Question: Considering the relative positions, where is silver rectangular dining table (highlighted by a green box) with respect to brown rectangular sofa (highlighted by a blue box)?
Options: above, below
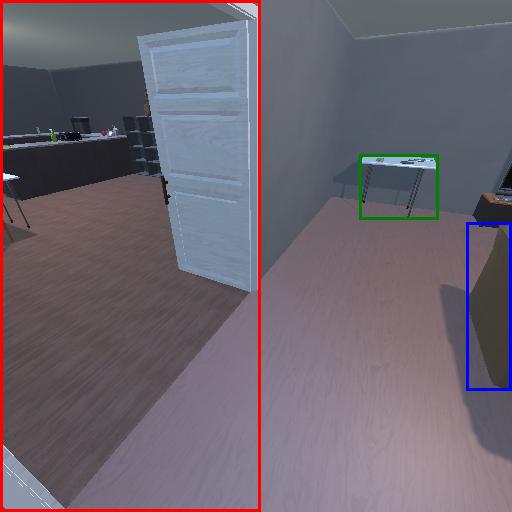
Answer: above